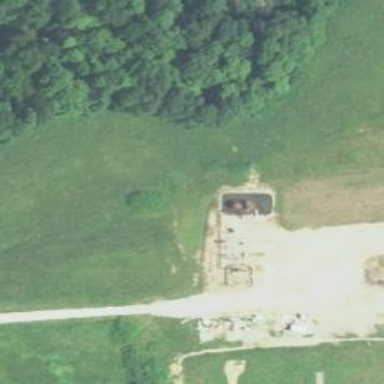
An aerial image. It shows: Storage tank with man-made structure.